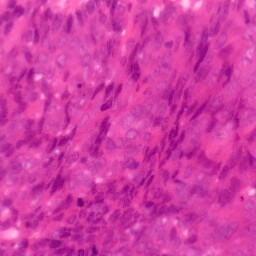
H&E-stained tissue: Colon